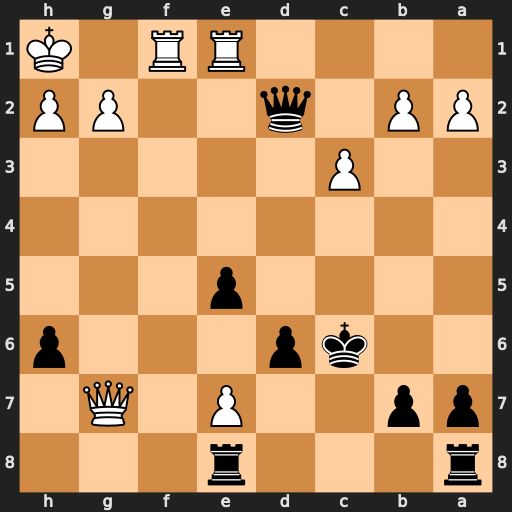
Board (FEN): r3r3/pp2P1Q1/2kp3p/4p3/8/2P5/PP1q2PP/4RR1K
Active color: b
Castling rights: -
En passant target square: -
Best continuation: Rg8 Rd1 Qxd1